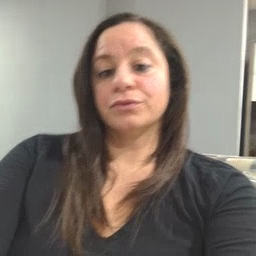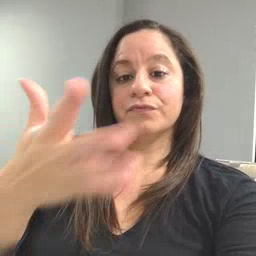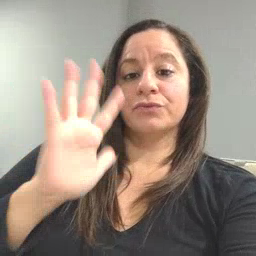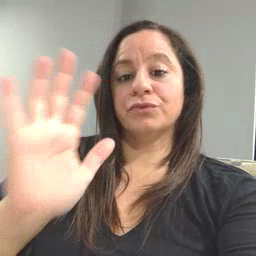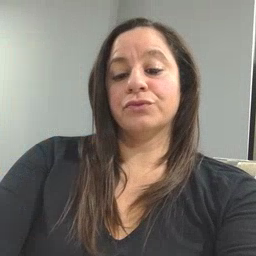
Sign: finish